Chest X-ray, PA view. Patient: 52 years old, sex F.
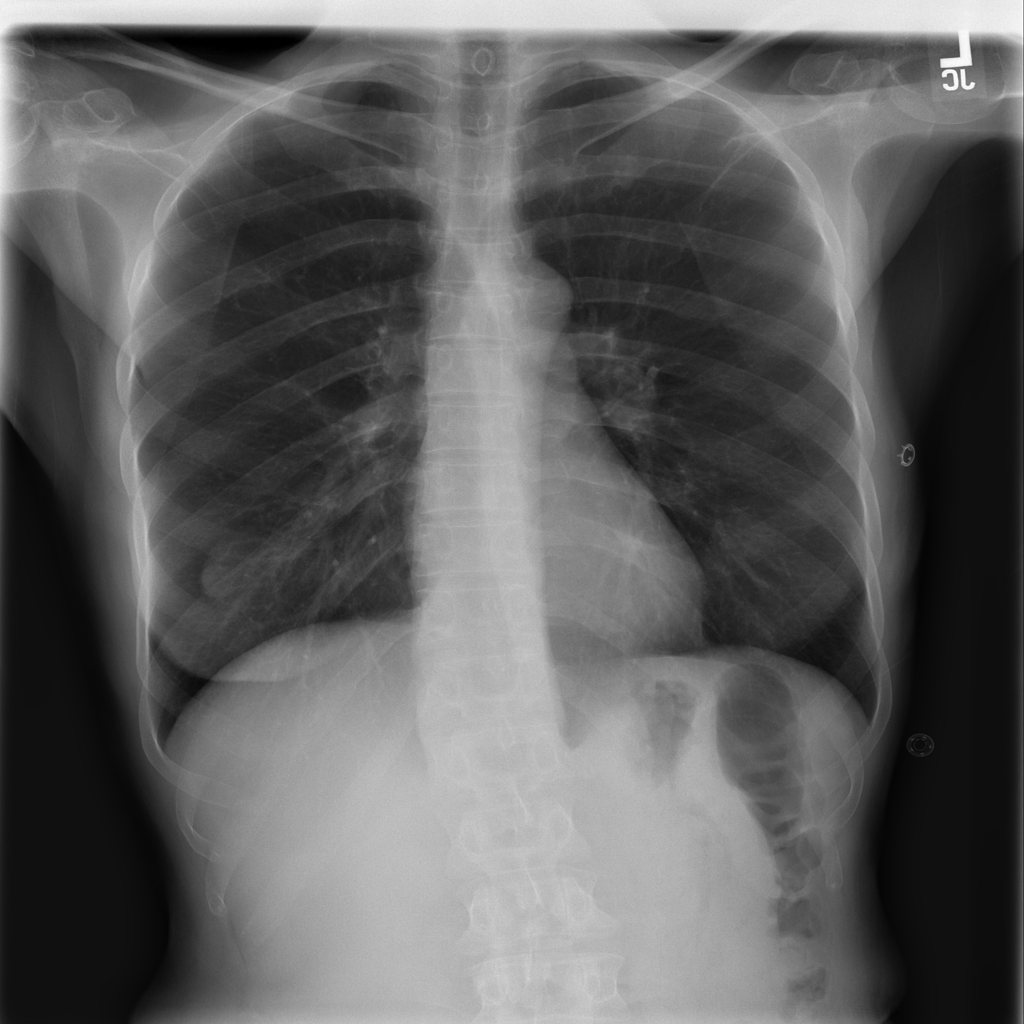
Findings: Infiltration